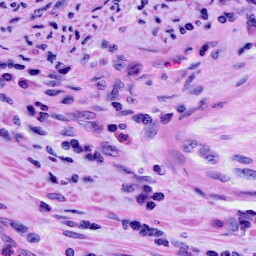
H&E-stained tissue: Cervix